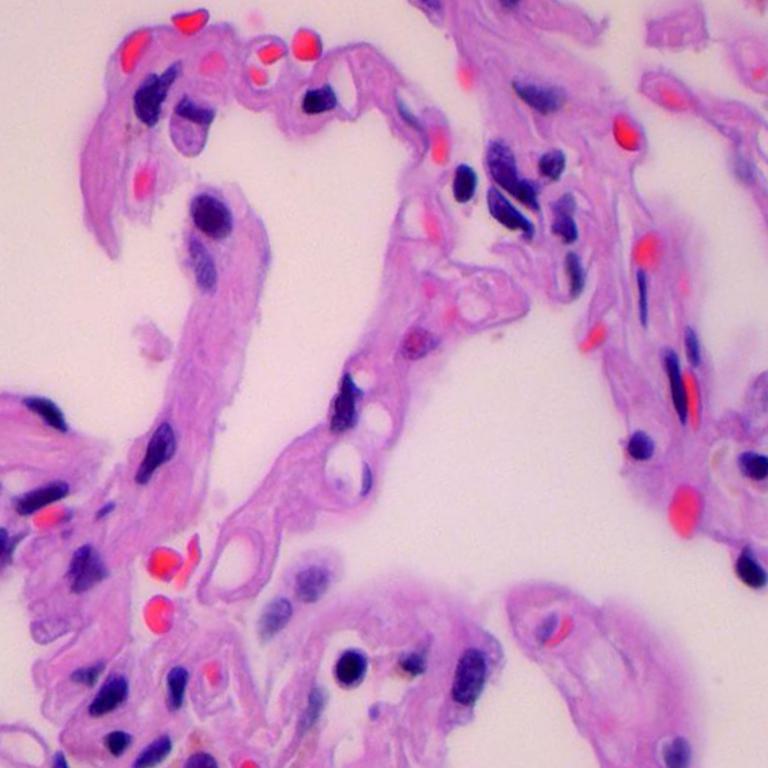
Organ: lung
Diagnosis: benign